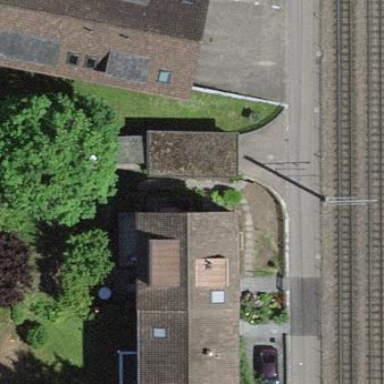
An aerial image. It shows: Semi-detached house.